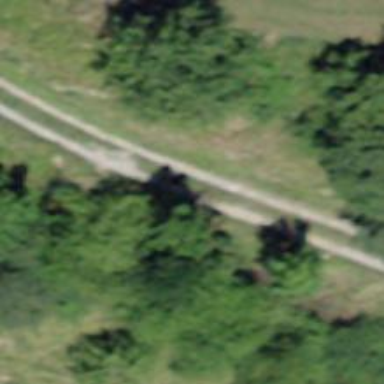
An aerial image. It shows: Track road with grade4 tracktype.